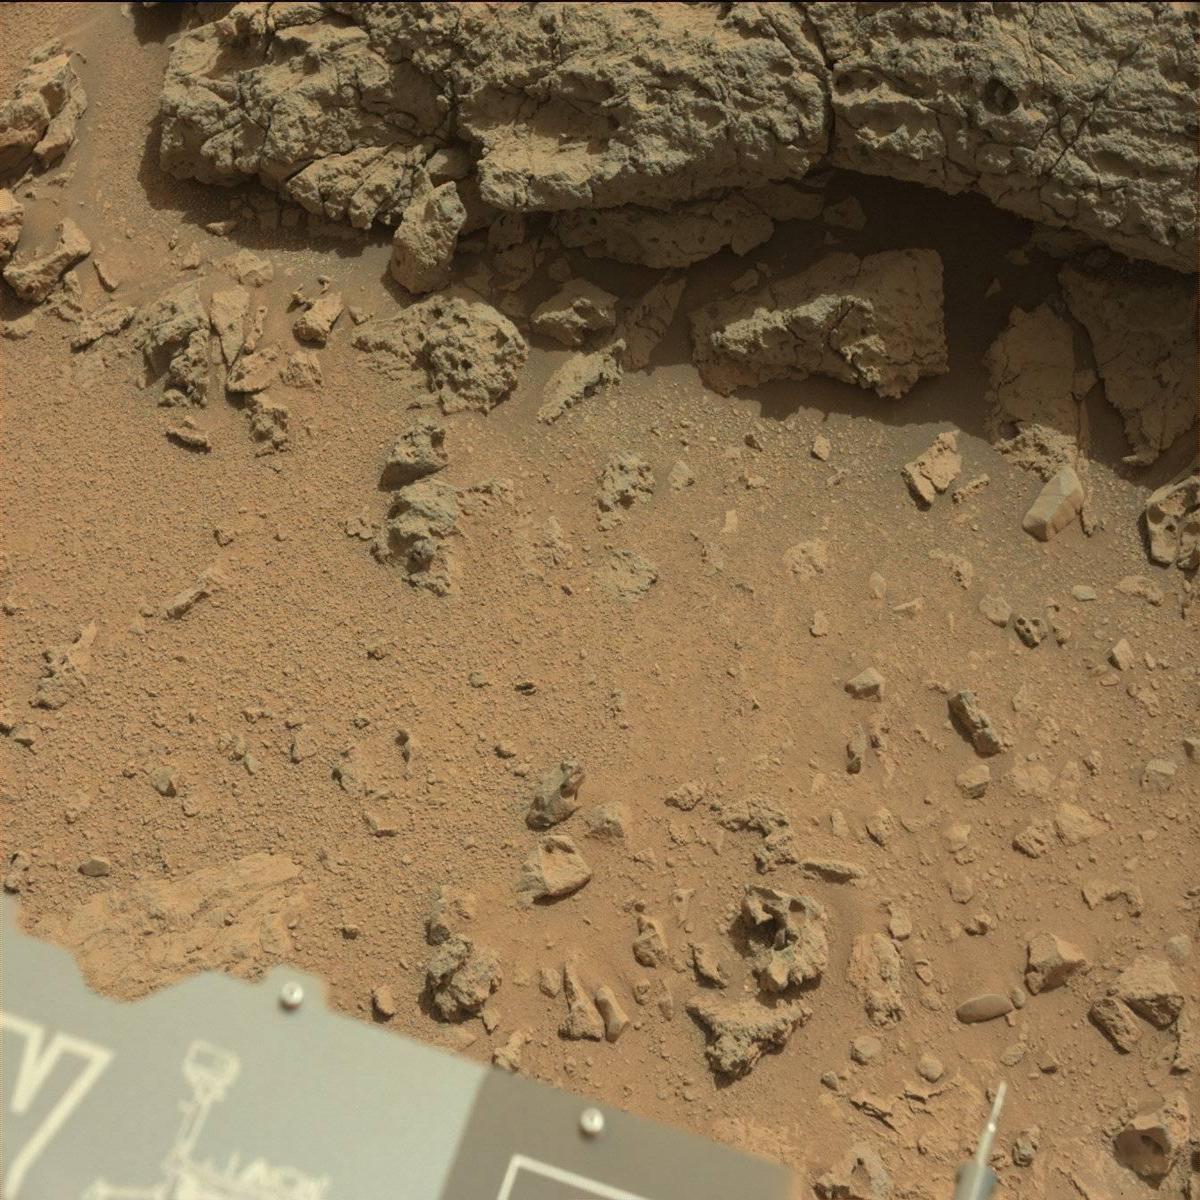
Terrain classes present: Bedrock, Rock, Rover, Sand / Soil